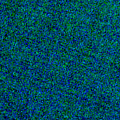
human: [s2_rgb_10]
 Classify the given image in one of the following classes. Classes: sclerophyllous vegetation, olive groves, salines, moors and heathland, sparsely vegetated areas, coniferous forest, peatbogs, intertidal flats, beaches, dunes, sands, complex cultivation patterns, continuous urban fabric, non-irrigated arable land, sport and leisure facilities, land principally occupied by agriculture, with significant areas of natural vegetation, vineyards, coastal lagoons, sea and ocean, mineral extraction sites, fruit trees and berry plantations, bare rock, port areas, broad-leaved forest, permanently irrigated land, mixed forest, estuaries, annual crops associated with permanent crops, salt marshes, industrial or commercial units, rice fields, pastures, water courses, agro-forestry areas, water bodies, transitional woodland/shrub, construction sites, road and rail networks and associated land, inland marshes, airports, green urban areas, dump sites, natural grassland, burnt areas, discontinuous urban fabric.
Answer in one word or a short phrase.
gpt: sea and ocean